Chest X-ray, PA view. Patient: 47 years old, sex M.
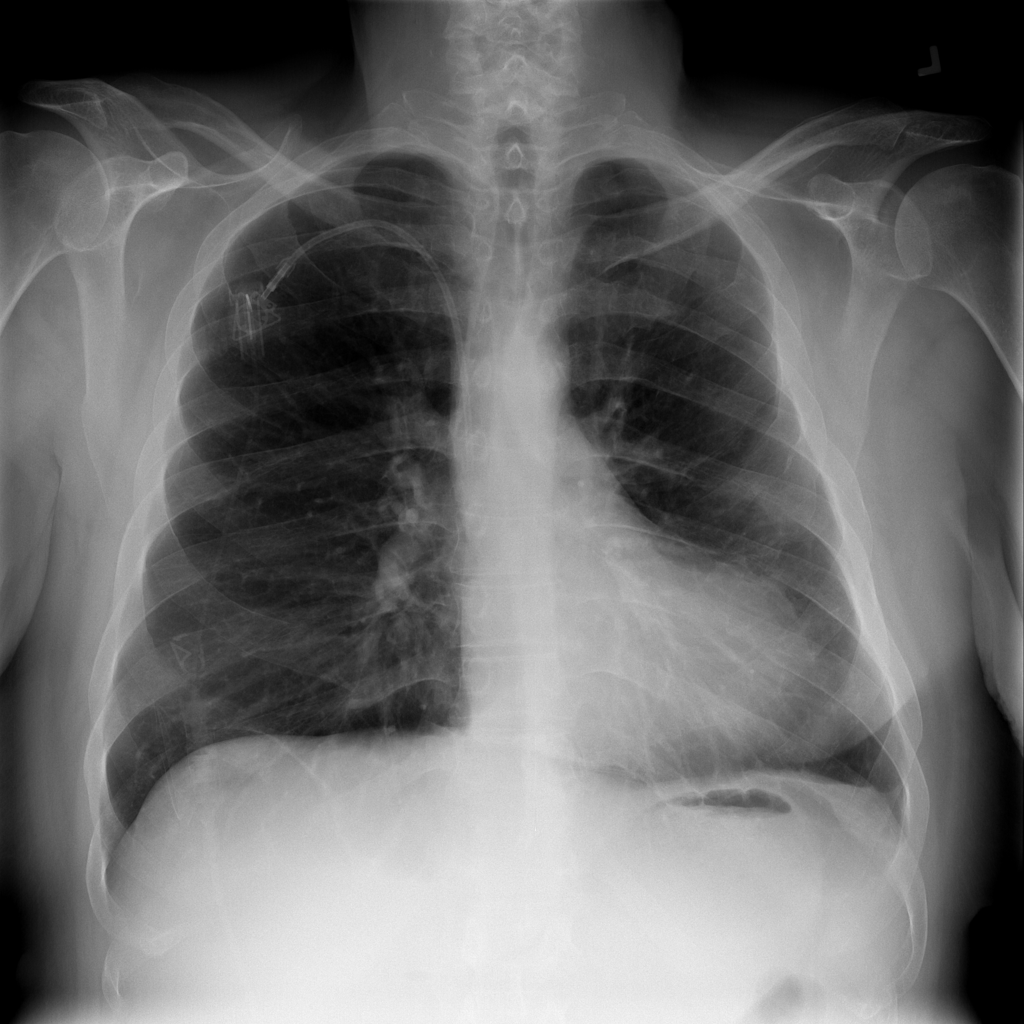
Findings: Atelectasis